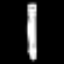
Label: pencil